Question: I was developing my WPF projects using Visual Studio 2013 in my old window 7. But when I installed new Windows 10 and also Visual Studio 2017 and tried to open my project; my project fail to load and got this error message:
> the imported project "C:\Program Files (x86)\Microsoft Visual
Studio\2017\Enterprise\MSBuild\Microsoft\Expression\Blend.NETFramework\v4.5\Microsoft.Expression.Blend.WPF.targets"
was not found. Also, tried to fiend
"Microsoft\Expression\Blend.NetFramework\v.4.5\Microsoft.Expression.Blend.WPF.targets
in the fallback searchpath(s) for $(MSBuildExtensionsPath) -
"C:\Progam Files (x86)\MSBuild" . These search paths are defined in
"C:\Users\AdminPC\AppData\Local\Microsoft\VisualStudio\15.0_51bebed7\devenv.exe.config"
. Confirm that the path in the declaration is correct , and
that the file exists on the disk in one of the search paths.
C:\Users\AdminPC\Documents\Visual Studio
2013\Projects\MyCustomMessages\MyCustomMessages.csproj
I Searched for some solutions I found I have to install BlendWPFSDKv4_en.msi Version 4, but still doesn't help also there is no BlendWPFSDKv4_en.msi version 4.5. What Should I do, Shall I install VS 2013 in order to fix this issue?

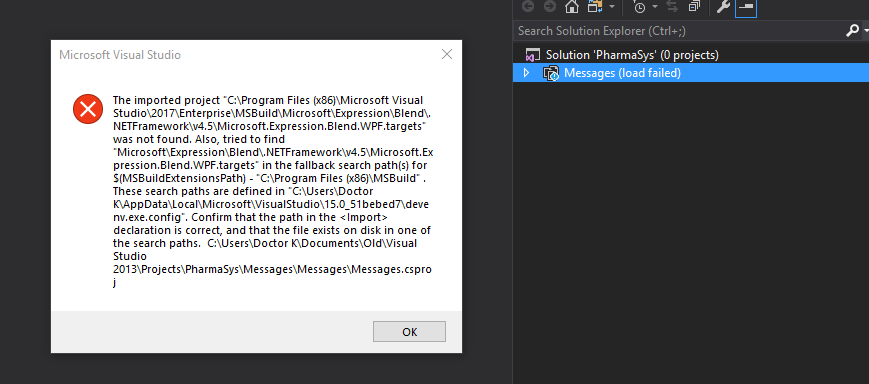
Answer: I had solved the problem by installing VS2015 in the same machine that has VS2017 and now the project works fine in VS2017.